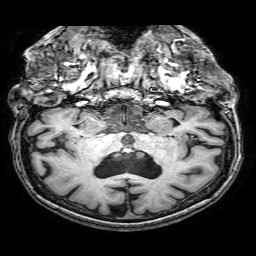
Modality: T1w
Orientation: sagittal
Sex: female
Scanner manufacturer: philips
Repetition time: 0.008358 s
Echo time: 0.0039 s